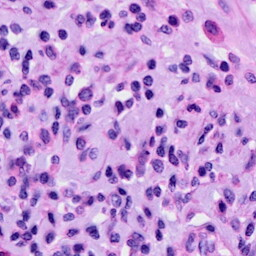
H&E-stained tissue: Cervix